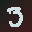
Label: 3